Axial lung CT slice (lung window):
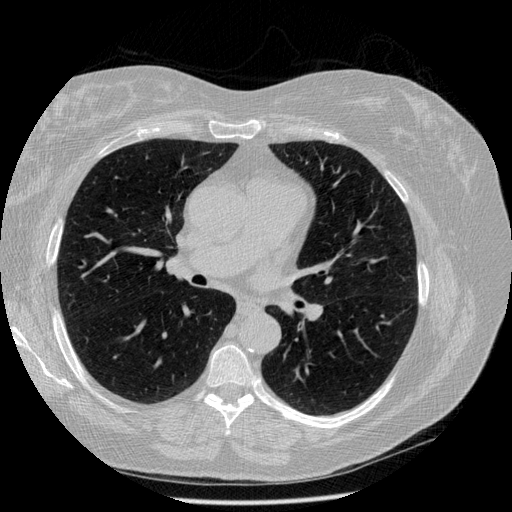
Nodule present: no